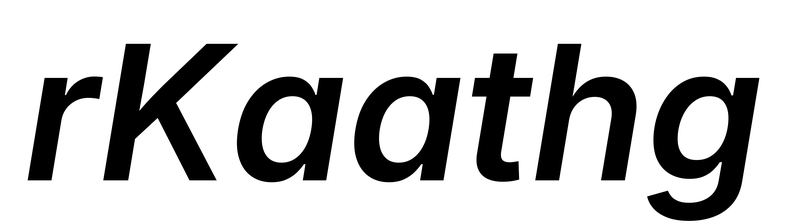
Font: Inter-Italic_SemiBold_Italic